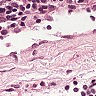
Metastatic tissue present: no